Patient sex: M
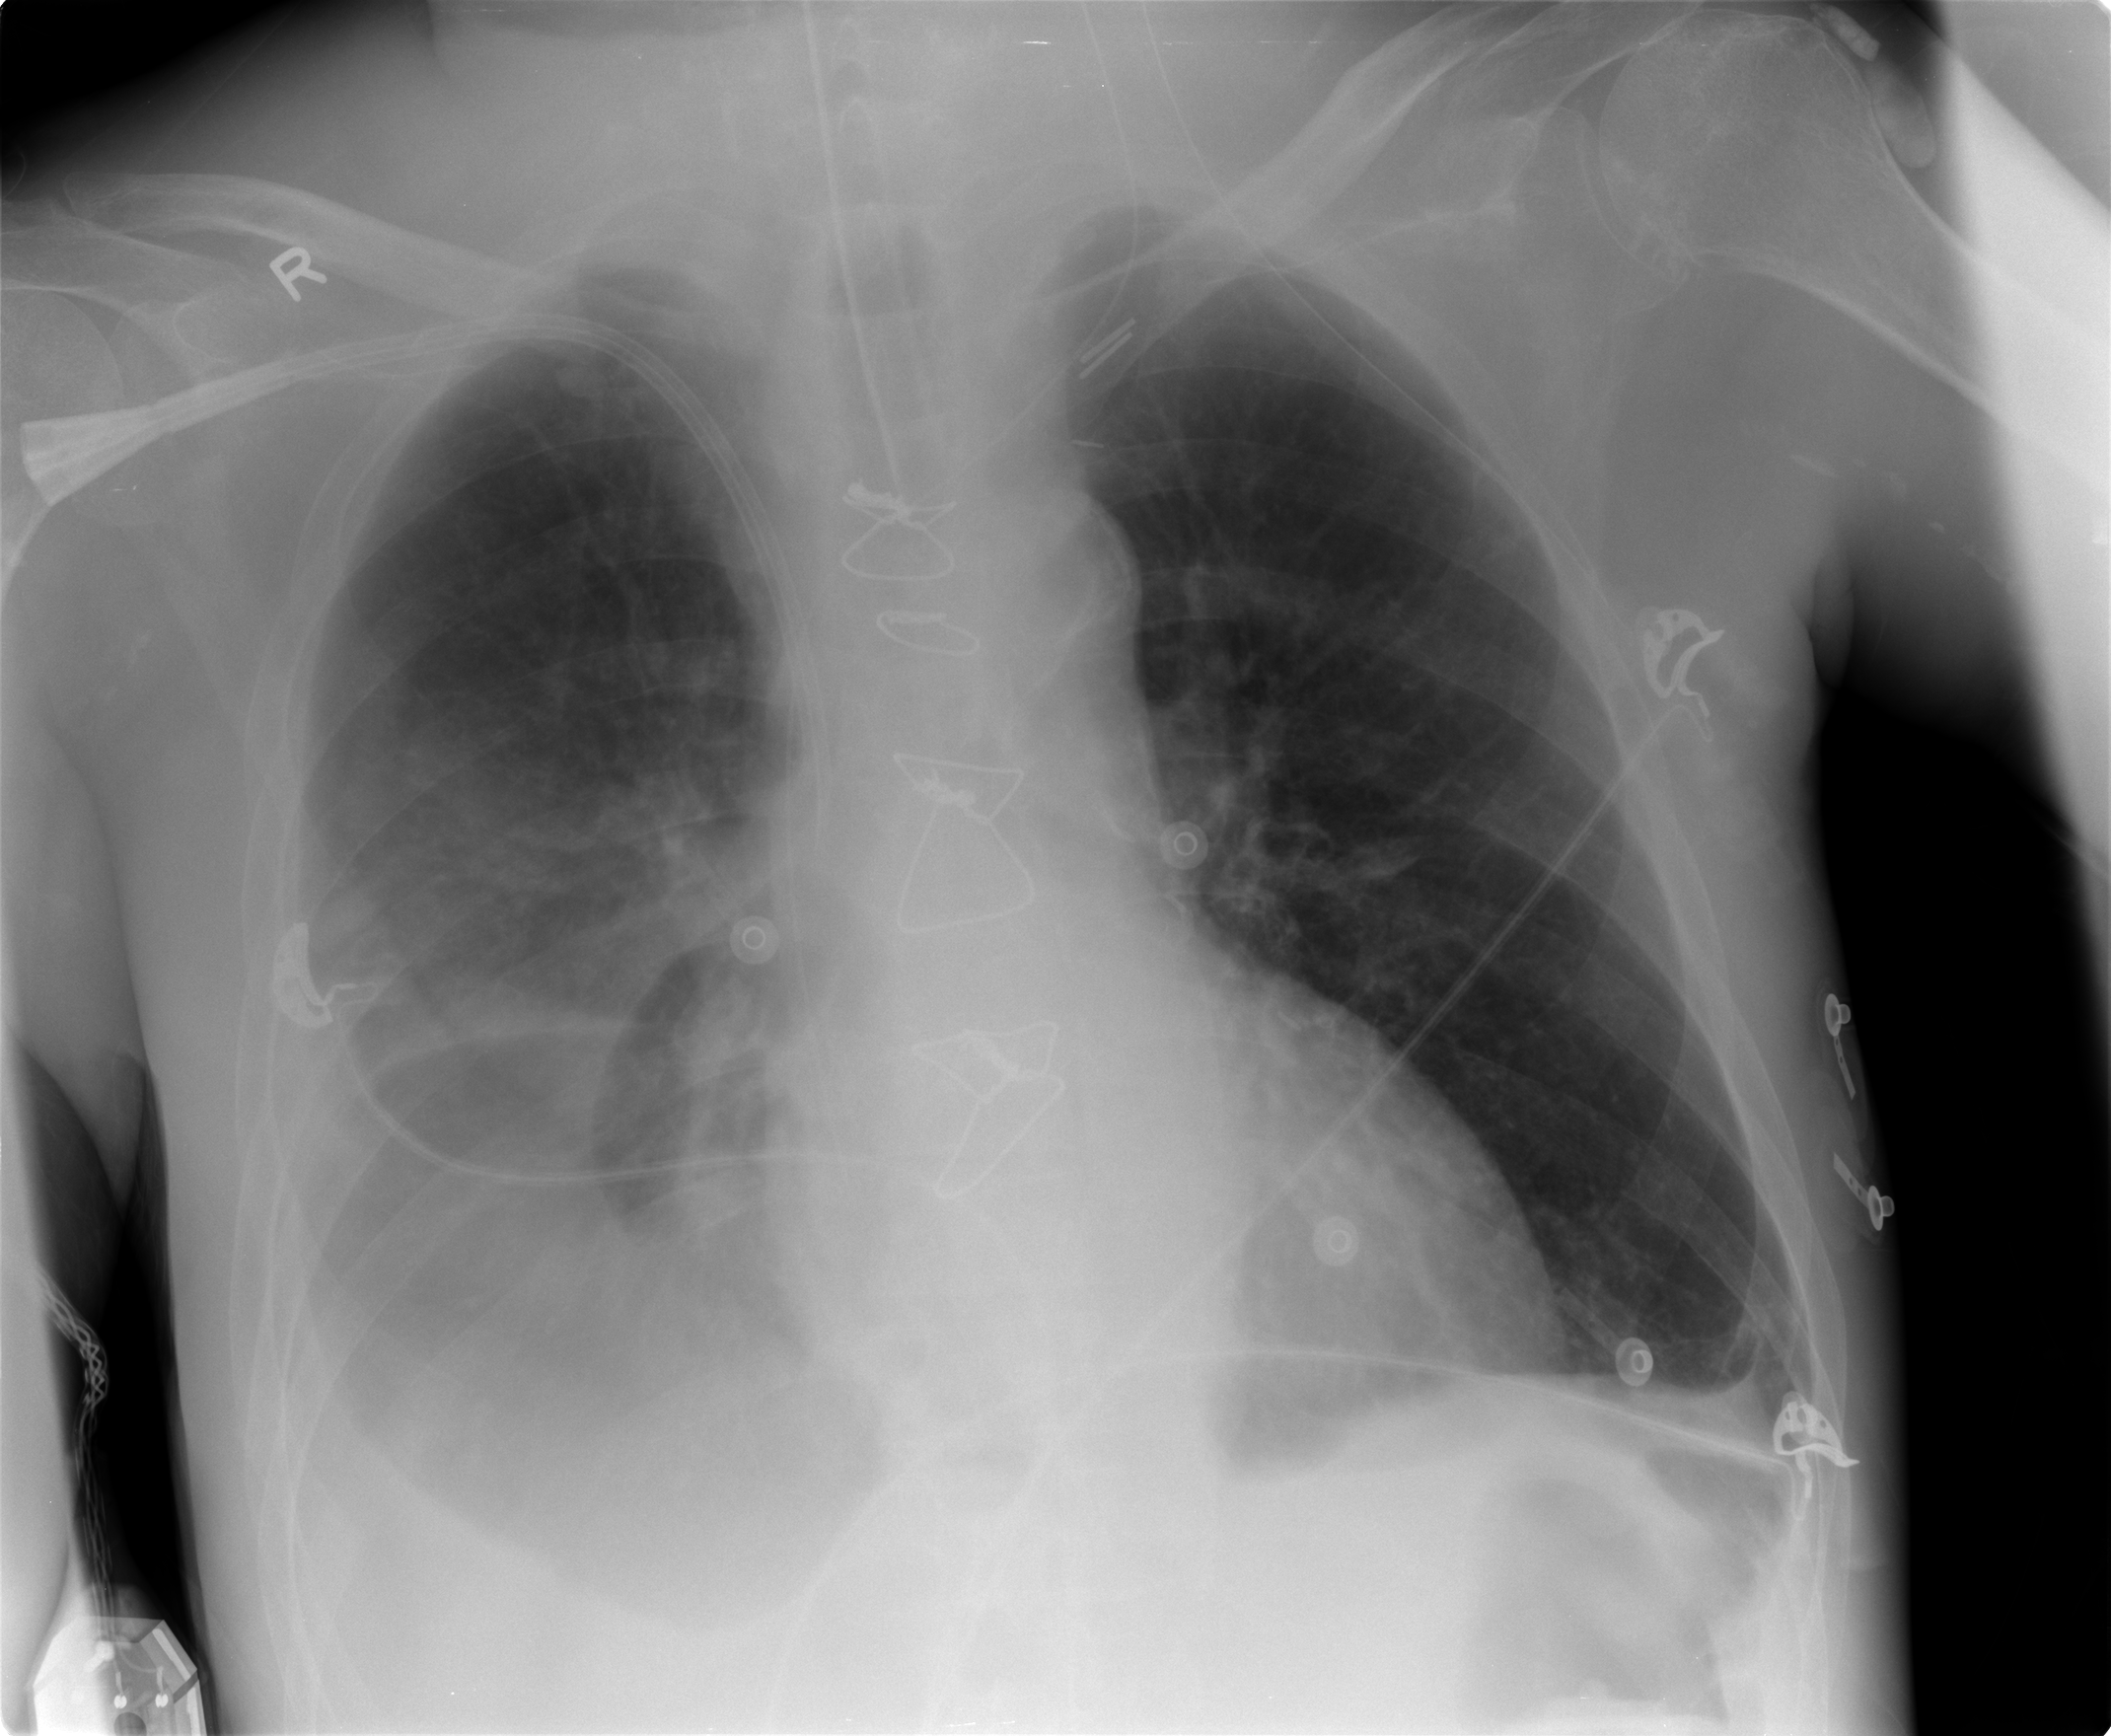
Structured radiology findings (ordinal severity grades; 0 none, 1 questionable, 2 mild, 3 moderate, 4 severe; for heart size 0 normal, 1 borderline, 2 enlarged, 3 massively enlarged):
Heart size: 0
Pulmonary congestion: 0
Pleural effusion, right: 3
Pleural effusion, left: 2
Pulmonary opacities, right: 0
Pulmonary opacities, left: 0
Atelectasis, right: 2
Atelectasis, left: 2